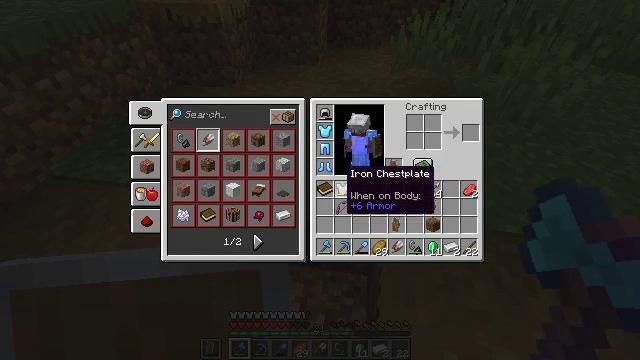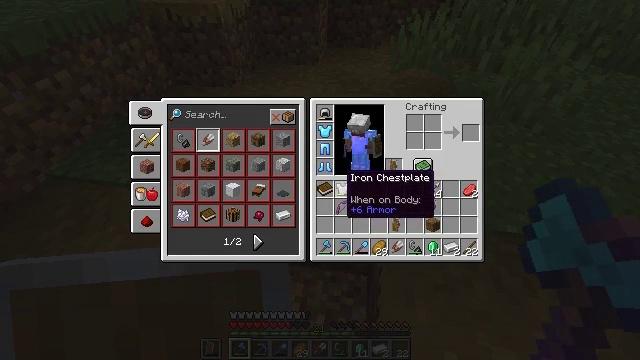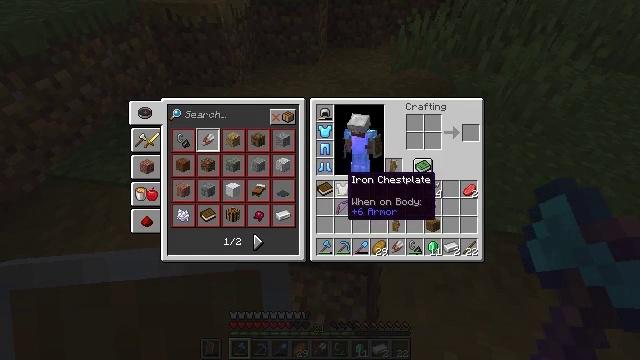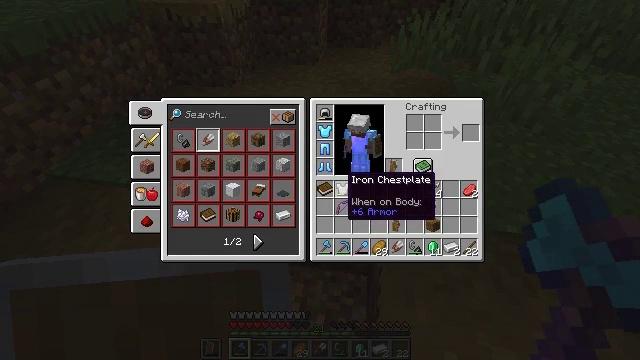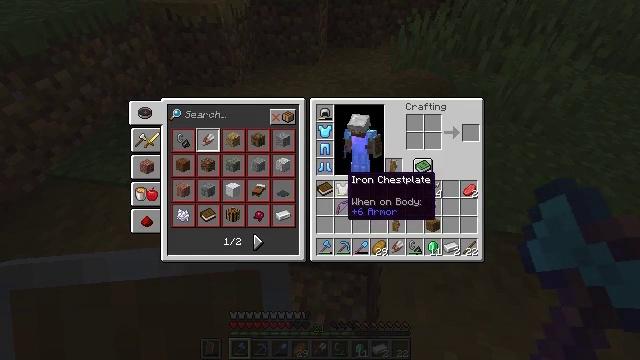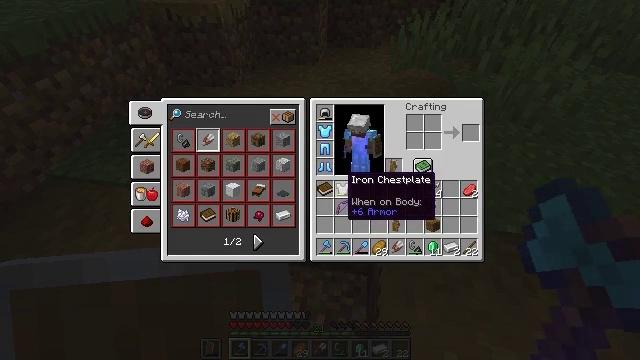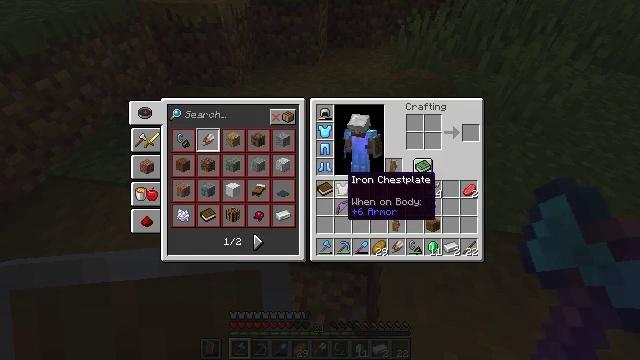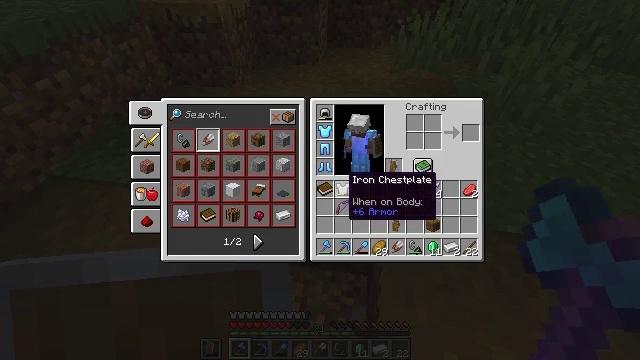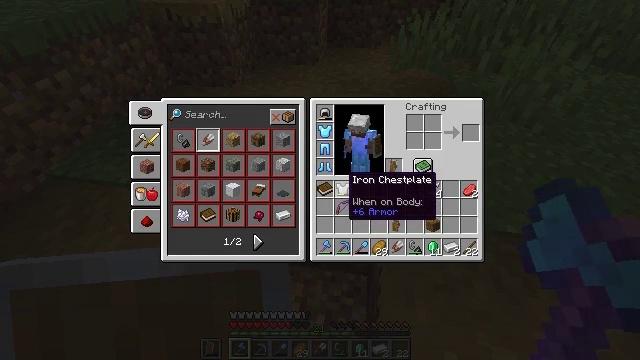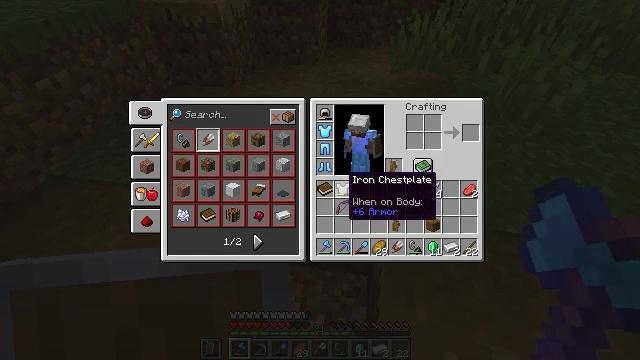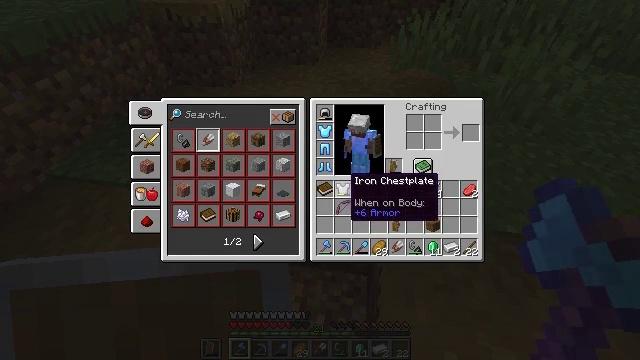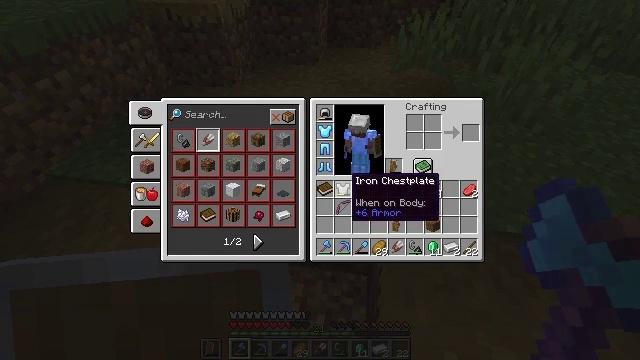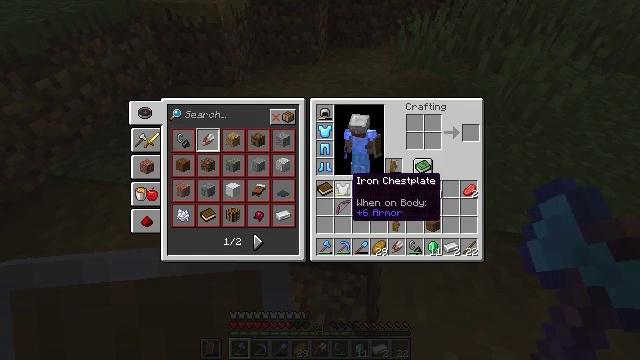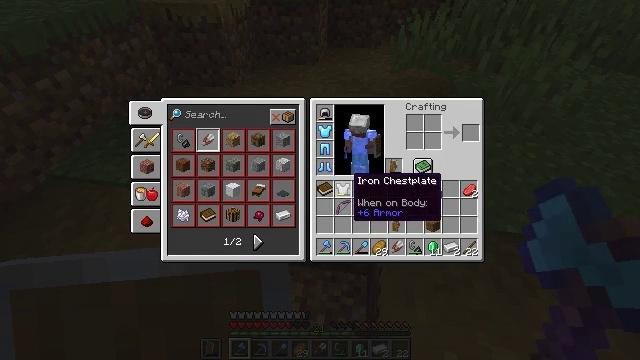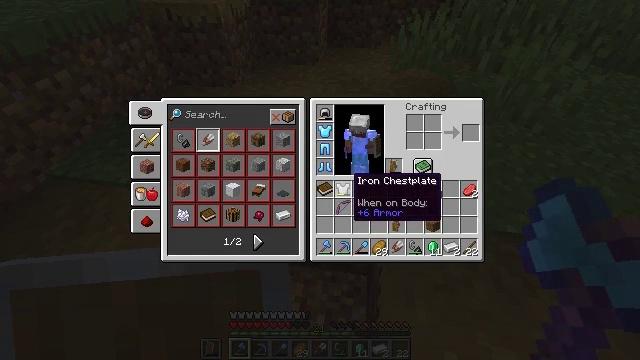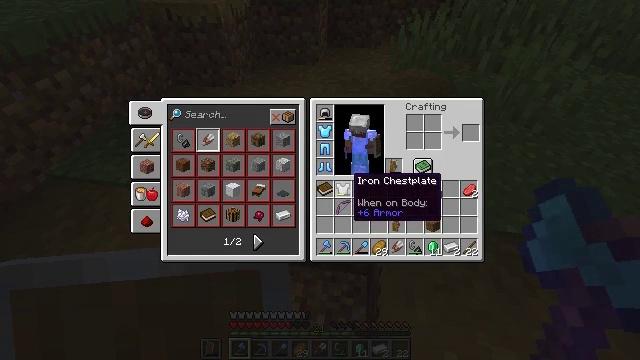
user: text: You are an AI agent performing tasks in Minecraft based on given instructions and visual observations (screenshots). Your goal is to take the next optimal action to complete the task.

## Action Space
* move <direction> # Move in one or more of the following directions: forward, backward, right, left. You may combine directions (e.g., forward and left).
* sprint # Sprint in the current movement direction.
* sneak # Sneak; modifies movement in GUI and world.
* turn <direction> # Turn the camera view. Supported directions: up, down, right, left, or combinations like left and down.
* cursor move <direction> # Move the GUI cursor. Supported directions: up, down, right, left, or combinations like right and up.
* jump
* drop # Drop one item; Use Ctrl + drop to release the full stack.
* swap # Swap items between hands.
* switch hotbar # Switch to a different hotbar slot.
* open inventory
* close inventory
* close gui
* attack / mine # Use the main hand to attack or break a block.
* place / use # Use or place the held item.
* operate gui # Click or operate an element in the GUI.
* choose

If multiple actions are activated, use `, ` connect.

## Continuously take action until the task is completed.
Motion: motion action
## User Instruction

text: Remove a shield from the inventory.
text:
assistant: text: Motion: sprint
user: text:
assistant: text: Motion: sprint
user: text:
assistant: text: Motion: sprint
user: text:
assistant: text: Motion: sprint
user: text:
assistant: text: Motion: sprint
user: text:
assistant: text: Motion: sprint
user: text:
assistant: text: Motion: sprint
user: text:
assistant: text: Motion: sprint
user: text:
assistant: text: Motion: sprint
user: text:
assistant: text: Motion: sprint
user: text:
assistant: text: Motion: sprint
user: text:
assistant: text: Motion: sprint
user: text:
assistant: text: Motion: sprint
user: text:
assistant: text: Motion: sprint
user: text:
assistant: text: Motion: sprint
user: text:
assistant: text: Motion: sprint
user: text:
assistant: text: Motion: sprint
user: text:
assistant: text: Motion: sprint
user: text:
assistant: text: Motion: sprint
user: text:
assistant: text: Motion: sprint
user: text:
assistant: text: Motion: sprint
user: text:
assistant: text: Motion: sprint
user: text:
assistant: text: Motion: sprint
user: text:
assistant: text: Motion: sprint
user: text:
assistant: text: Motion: sprint
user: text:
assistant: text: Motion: sprint
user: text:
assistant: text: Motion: sprint
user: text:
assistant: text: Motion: sprint
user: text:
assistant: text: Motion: sprint
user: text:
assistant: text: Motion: sprint